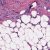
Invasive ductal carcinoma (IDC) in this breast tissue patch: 1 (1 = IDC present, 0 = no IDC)